Question: I am using g++ version 4:4.8.2-1ubuntu6 with Eclipse 3.8 on Linux Mint.
Following example from my C++ book does not work as expected:
'''
//bondini.cpp -- using escape sequences
#include <iostream>
int main()
{
using namespace std;
cout << "Operation "HyperHype" is activated
";
cout << "enter sercret code:________";
long code;
cin >> code;
cout << "You entered: " << code << "...
";
cout << "Code OK! Commencing Z3!
";
return 0;
}
'''
I get following result when running the program:

In Eclipse and directory I am using UTF-8 encoding. Why does not '' play sound as it should and '' does not move the cursor one space back, while '
' works properly.
: As I understand it, it is the compiler that makes the mess of it. --> I was wrong, in terminal it works fine, but eclipse 'terminal' does not work.
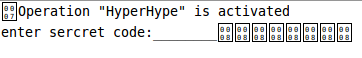
Answer: Wherever you are sending your output. What the destination does with it is entirely in its own hands. So while eclipse might not support these special characters your terminal should.